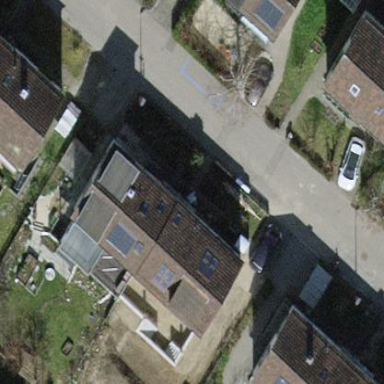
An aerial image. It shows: Semidetached house with gabled roof covered in tiles.